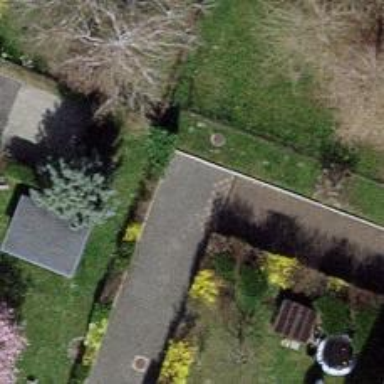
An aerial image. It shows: Driveway.